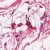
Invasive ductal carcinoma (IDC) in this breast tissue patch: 0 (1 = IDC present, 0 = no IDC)